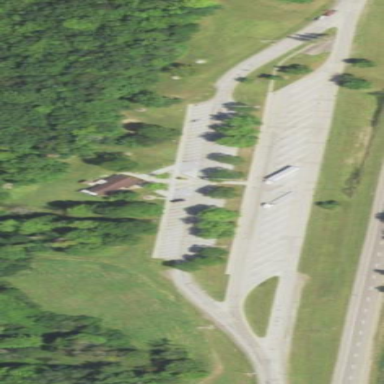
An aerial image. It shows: Rest area along the road.